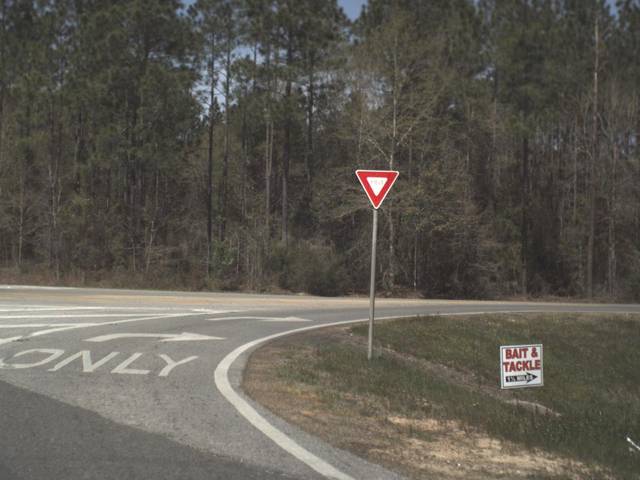
Region: United States
Coordinates: 30.795, -85.727